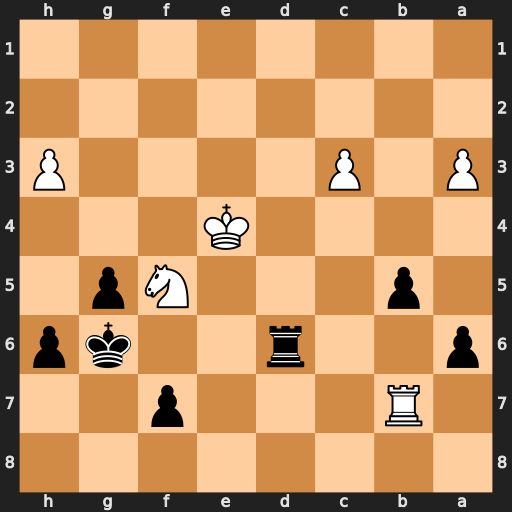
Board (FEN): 8/1R3p2/p2r2kp/1p3Np1/4K3/P1P4P/8/8
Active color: b
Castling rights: -
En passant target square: -
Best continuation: Re6+ Kd5 Kxf5 Rxf7+ Rf6